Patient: sex M, age 57
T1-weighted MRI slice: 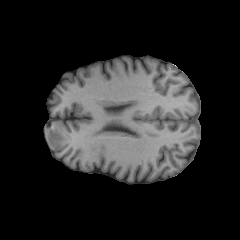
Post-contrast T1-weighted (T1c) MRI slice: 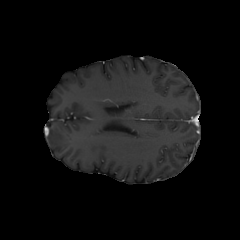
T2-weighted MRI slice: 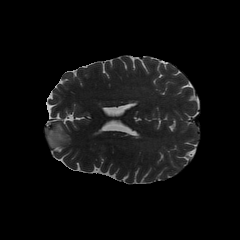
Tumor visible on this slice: yes
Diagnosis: Oligodendroglioma, IDH-mutant, 1p/19q-codeleted
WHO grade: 2